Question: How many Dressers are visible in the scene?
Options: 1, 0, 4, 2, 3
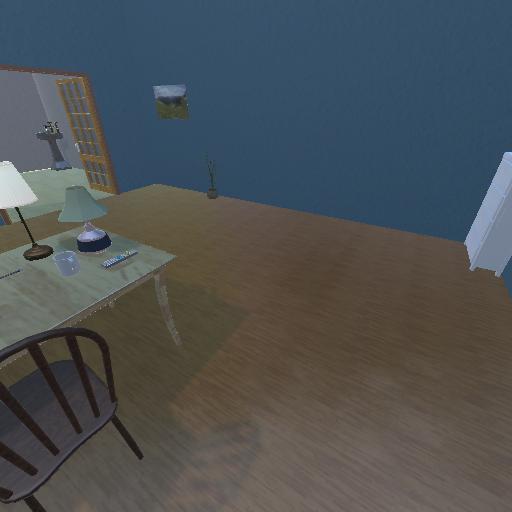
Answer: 1